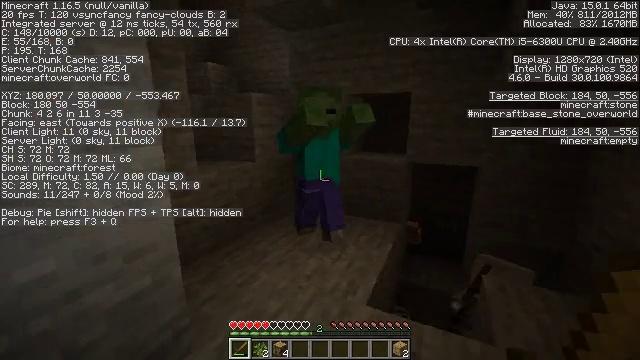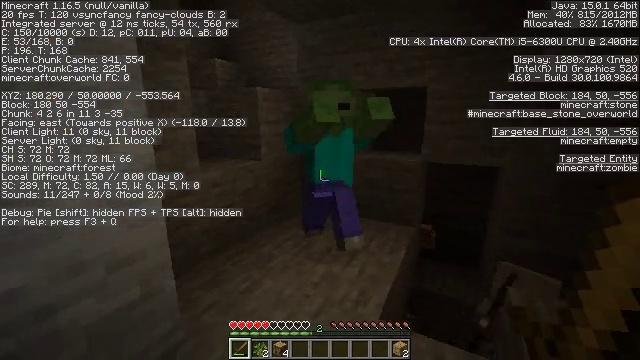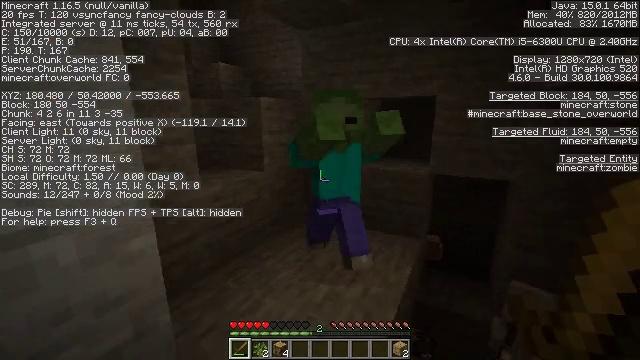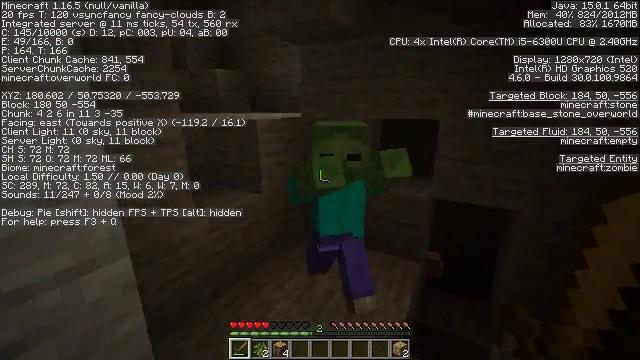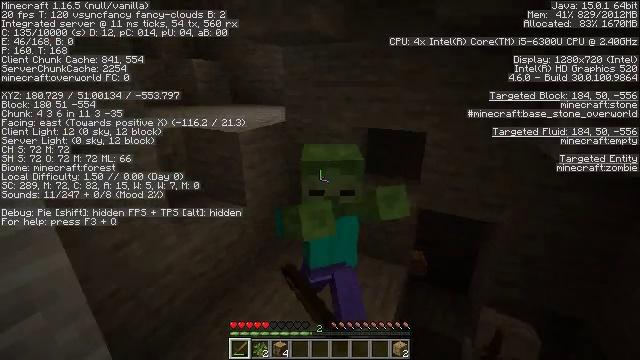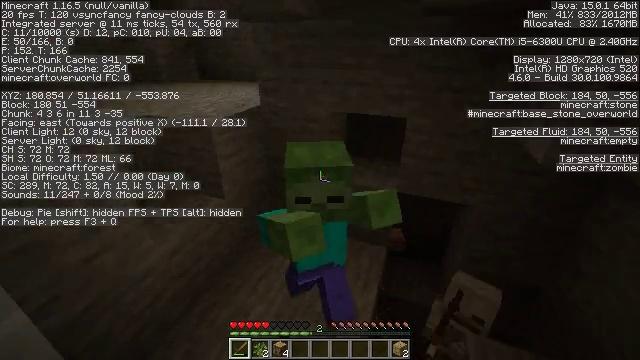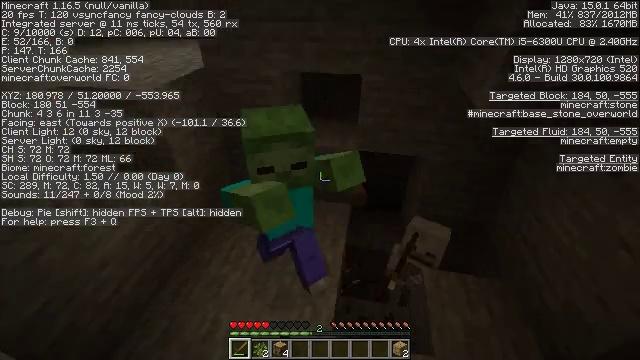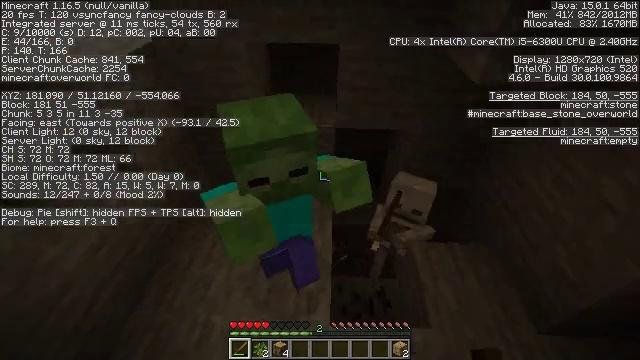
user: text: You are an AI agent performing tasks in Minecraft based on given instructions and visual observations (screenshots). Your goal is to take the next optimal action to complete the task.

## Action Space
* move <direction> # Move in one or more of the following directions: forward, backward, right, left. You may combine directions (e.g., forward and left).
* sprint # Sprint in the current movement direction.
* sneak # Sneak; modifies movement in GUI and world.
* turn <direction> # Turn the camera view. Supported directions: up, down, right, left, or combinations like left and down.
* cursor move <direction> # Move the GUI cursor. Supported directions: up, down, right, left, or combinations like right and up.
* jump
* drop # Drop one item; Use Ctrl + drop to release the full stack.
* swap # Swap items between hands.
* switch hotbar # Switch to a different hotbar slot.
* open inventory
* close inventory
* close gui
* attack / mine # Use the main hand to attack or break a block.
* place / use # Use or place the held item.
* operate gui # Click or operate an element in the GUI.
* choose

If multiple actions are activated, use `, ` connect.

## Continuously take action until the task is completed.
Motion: motion action
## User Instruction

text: Kill mobs.
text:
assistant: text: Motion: move forward, turn left
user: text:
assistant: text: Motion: move forward, turn left, jump
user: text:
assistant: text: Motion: move forward, turn down, attack / mine, jump
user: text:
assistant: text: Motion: move forward, turn right and down, attack / mine, jump
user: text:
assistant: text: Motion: move forward and move left, turn right and down, attack / mine, jump
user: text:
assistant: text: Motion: move forward and move left, turn right and down, attack / mine, jump
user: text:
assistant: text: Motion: move left, turn right and down, attack / mine
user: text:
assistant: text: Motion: attack / mine